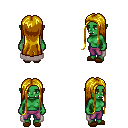
a pixel art fantasy rpg character, female body template, orc, green skin, gray cape, magenta pants, blonde extra-long hairstyle, brown slippers, four views (front, back, left, right), 2x2 character sprite sheet, small pixel art, hard edges, no anti-aliasing